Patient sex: M
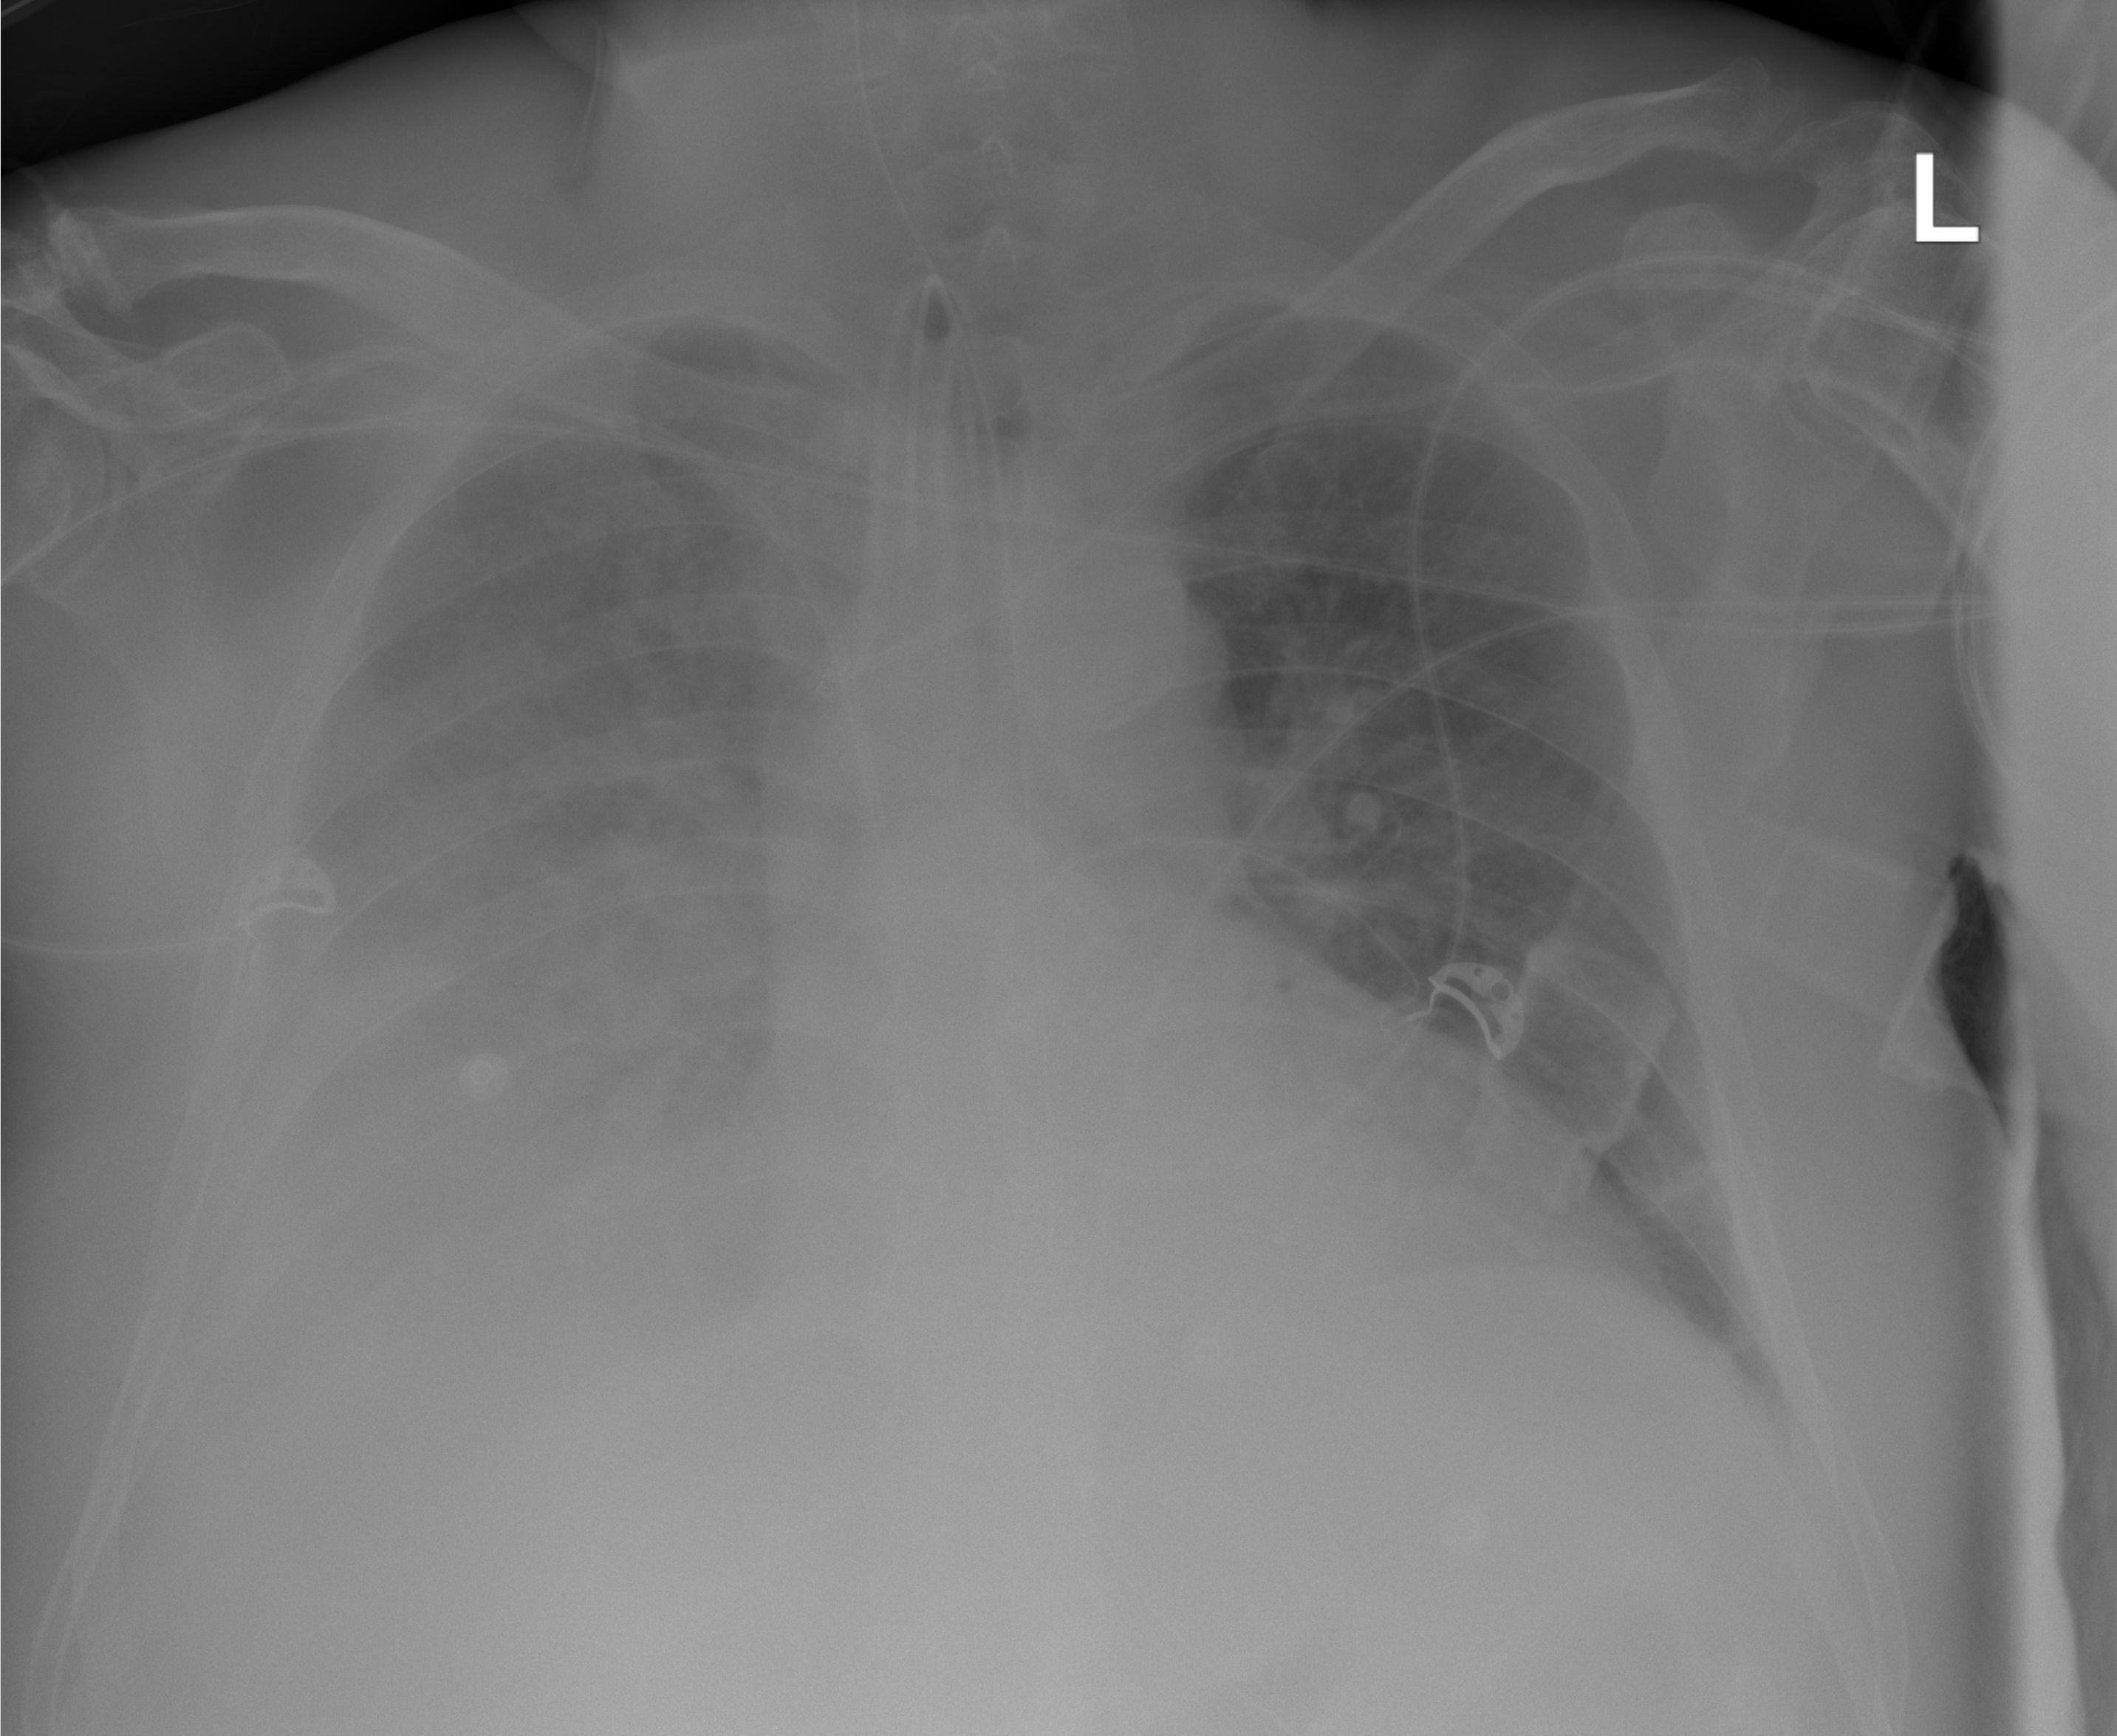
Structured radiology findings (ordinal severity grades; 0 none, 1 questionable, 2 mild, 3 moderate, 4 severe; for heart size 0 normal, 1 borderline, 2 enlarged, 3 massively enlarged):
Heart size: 2
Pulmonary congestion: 3
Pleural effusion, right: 3
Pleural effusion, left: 2
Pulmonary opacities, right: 3
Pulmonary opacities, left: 2
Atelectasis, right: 3
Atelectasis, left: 2